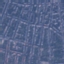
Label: Residential